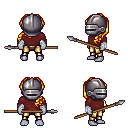
a pixel art fantasy rpg character, male body template, dark elf, purple skin, maroon long-sleeve shirt, gold greaves, light blonde princess hairstyle, metal helm, white cloth bandages, spear, four views (front, back, left, right), 2x2 character sprite sheet, small pixel art, hard edges, no anti-aliasing